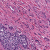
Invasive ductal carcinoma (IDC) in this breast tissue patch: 1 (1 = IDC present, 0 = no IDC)